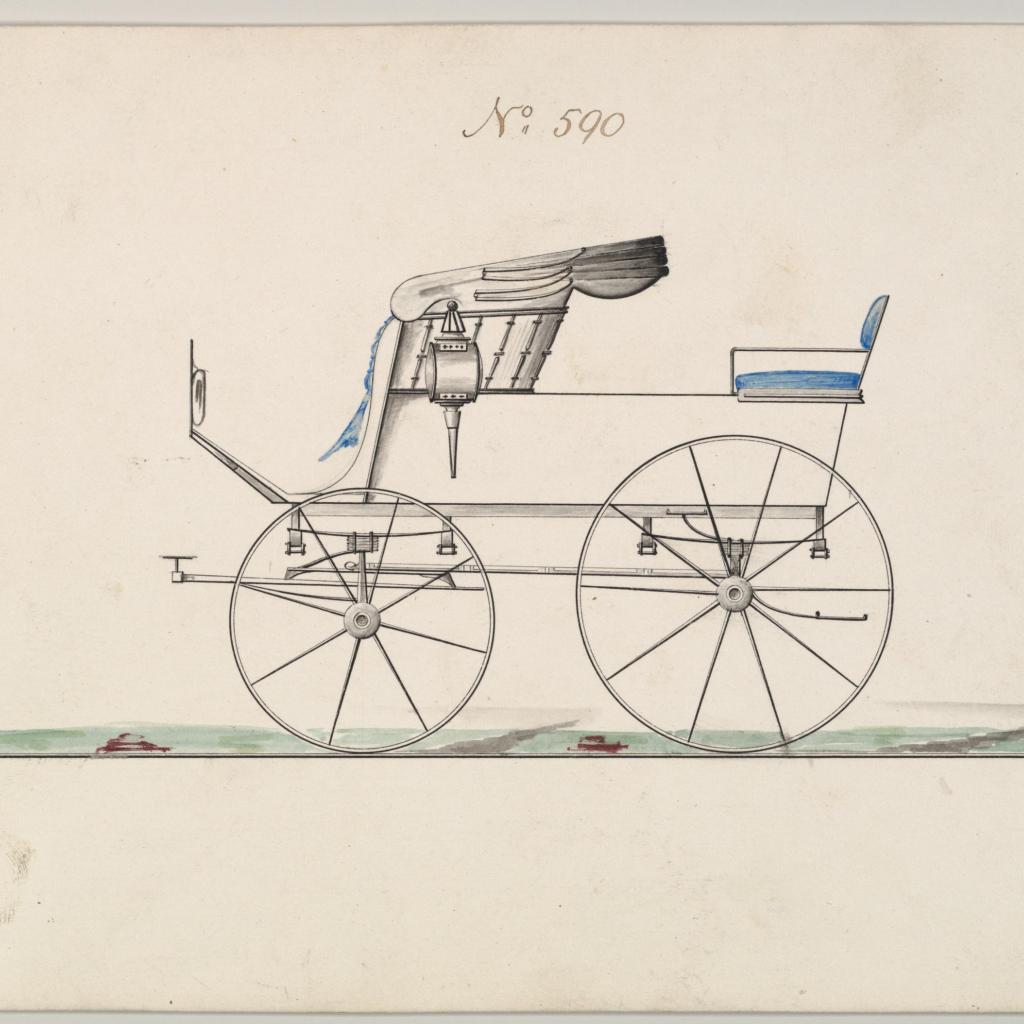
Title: Mail Phaeton #590
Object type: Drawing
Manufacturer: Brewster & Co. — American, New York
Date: ca. 1865
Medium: Pen and black ink, watercolor
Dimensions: sheet: 6 3/16 x 9 1/4 in. (15.7 x 23.5 cm)
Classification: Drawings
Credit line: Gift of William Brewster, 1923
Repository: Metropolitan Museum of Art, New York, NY